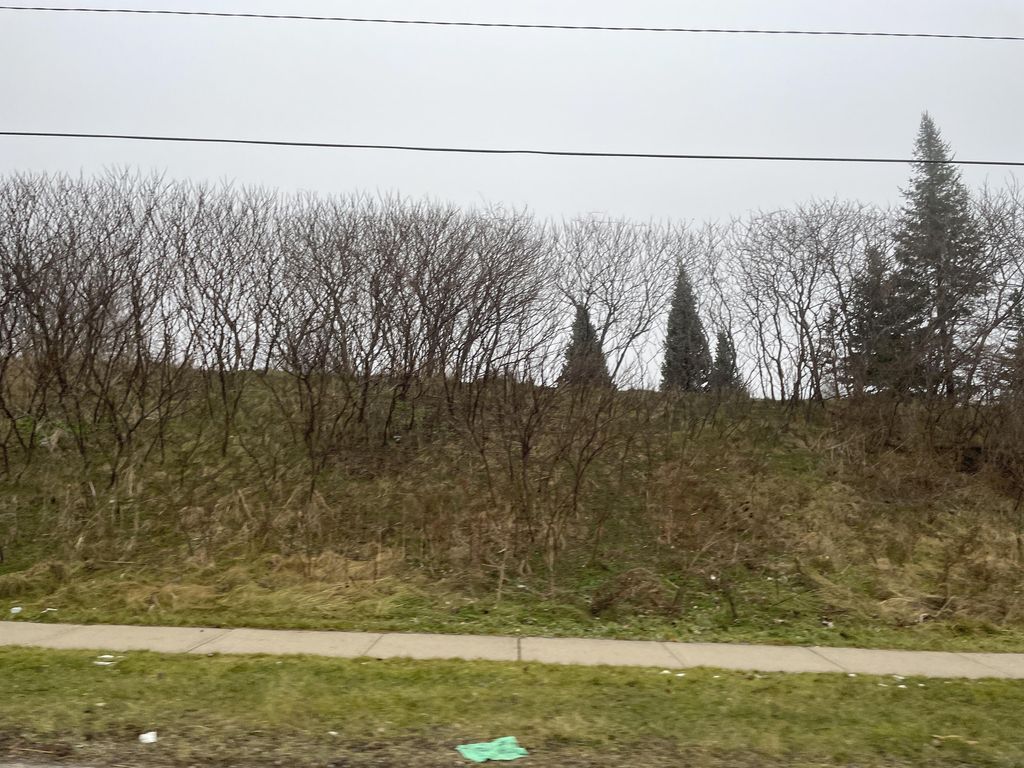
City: kitchener-waterloo